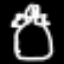
Label: angel